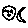
Label: moon